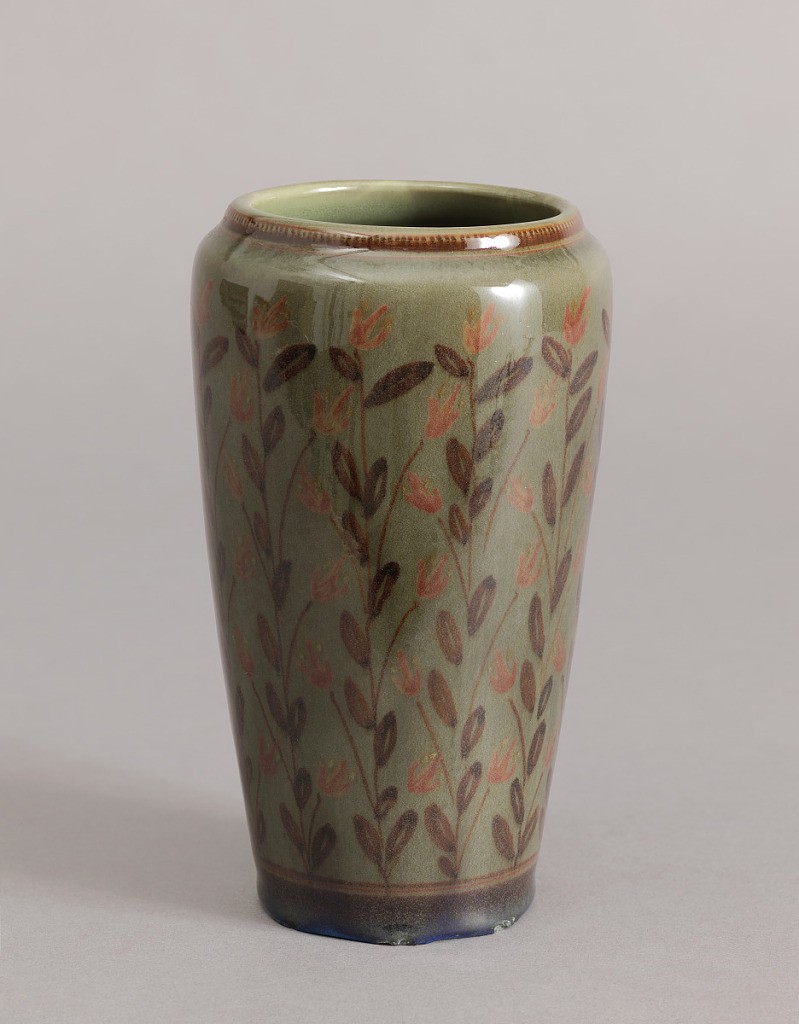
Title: Vase
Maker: Rookwood Pottery, American, 1880 - 1967
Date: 1921
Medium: Glazed earthenware
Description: Grey-green ground with twelve underglaze vertical branches of brown leaves and muted red flowers. Tall, footless body, wider at shoulder than at base; vestigal neck, large mouth. Under-glaze brown bands at neck and base.